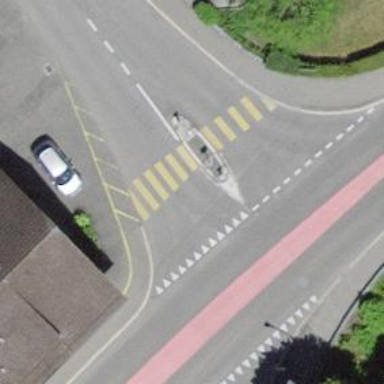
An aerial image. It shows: Marked zebra crossing with pedestrian island.